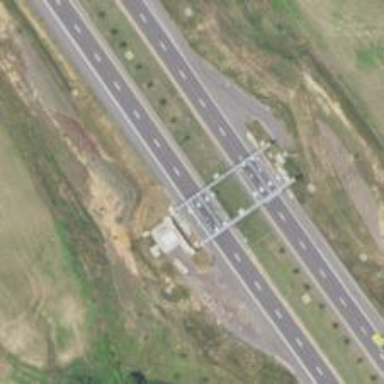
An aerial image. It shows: Toll gantry on the road.